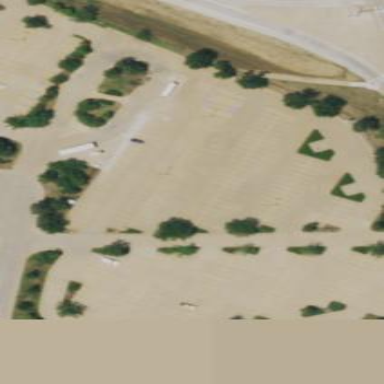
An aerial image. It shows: Concrete parking area designed for park and ride buses.